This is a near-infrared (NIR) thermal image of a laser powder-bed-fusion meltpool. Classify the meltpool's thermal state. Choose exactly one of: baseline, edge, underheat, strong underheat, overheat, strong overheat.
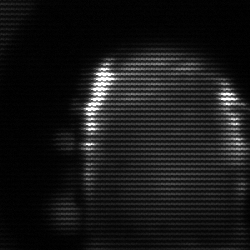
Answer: baseline